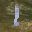
Label: 1